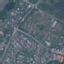
Label: Residential